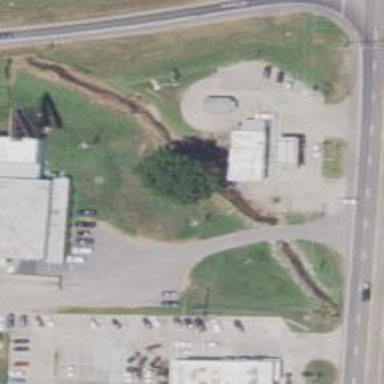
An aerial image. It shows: Convenience shop.